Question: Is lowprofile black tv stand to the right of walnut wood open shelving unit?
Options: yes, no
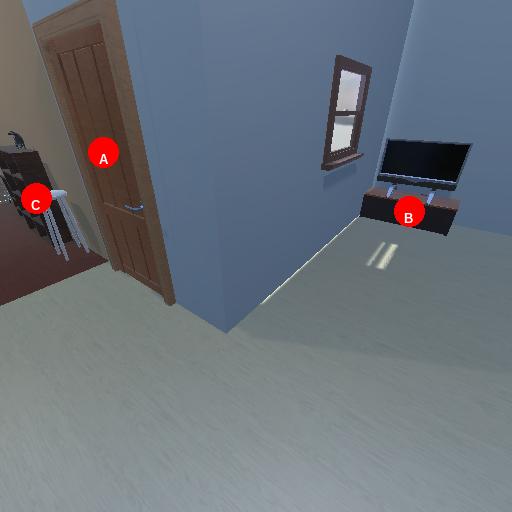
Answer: yes